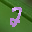
Label: 2